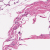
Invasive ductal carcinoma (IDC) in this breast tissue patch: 0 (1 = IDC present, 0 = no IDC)